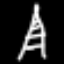
Label: The Eiffel Tower